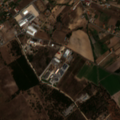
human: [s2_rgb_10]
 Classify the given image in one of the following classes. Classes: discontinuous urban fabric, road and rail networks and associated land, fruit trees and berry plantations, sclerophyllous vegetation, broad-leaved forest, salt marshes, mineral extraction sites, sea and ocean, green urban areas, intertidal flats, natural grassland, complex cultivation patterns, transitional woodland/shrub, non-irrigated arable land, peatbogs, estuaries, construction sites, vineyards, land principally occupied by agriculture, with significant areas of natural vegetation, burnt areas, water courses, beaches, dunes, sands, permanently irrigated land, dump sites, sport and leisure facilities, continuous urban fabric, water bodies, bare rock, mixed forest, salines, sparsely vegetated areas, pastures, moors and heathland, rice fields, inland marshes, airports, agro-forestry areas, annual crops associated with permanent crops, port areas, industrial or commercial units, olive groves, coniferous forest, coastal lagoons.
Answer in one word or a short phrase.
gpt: industrial or commercial units, permanently irrigated land, complex cultivation patterns, transitional woodland/shrub